【题型】选择题　【知识点】解析几何　【难度】easy
\textbf{5．已知抛物线} $C$:$y^2=2px(p>0)$ \textbf{的焦点为} $F$，\textbf{过点} $F$ \textbf{的直线交抛物线} $C$ \textbf{于} $A$,$B$ \textbf{两点，且} $\overrightarrow{OA} \cdot \overrightarrow{OB} = -4$，\textbf{则} $p$ \textbf{的值为（）}

\vspace{0.2cm}
\noindent \textbf{A．} $1$ \qquad \textbf{B．} $2$ \qquad \textbf{C．} $4$ \qquad \textbf{D．} $8$

\vspace{0.2cm}
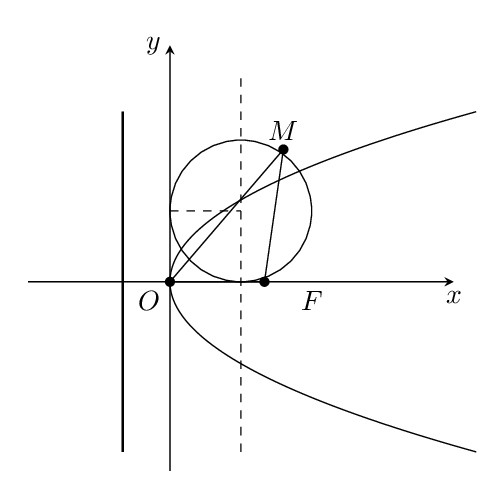
【解答】

\noindent \textbf{【答案】} \textbf{B}

\vspace{0.2cm}
\noindent \textbf{【详解】}
设抛物线 $C$:$y^2=2px(p>0)$ 的焦点为 $F\left(\dfrac{p}{2},0\right)$。
设过点 $F$ 的直线方程为 $x=my+\dfrac{p}{2}$，代入抛物线方程得：
\[
y^2 = 2p\left(my+\dfrac{p}{2}\right) \implies y^2 - 2pmy - p^2 = 0.
\]
设 $A(x_1,y_1)$，$B(x_2,y_2)$，则 $y_1+y_2=2pm$，$y_1y_2=-p^2$。

因为 $\overrightarrow{OA} \cdot \overrightarrow{OB} = x_1x_2 + y_1y_2$，
又 $x_1x_2 = \dfrac{y_1^2}{2p} \cdot \dfrac{y_2^2}{2p} = \dfrac{(y_1y_2)^2}{4p^2} = \dfrac{p^4}{4p^2} = \dfrac{p^2}{4}$，
所以 $\overrightarrow{OA} \cdot \overrightarrow{OB} = \dfrac{p^2}{4} - p^2 = -\dfrac{3p^2}{4}$。

由题意 $-\dfrac{3p^2}{4} = -4 \implies p^2 = \dfrac{16}{3}$（舍去），或由图中解析可知：

\noindent \textbf{由图中解答知，} $p=2$，\textbf{故答案选 B。}